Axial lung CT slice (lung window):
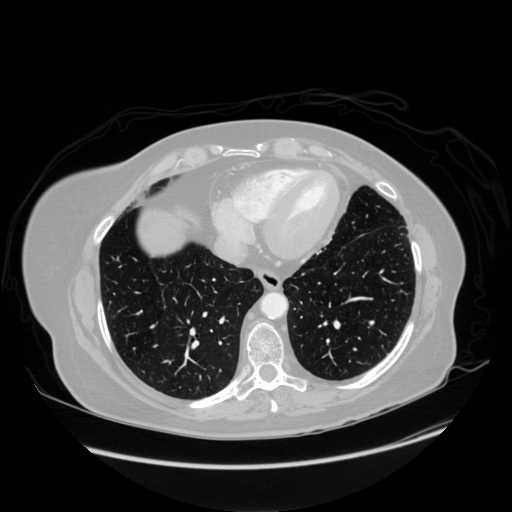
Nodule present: no